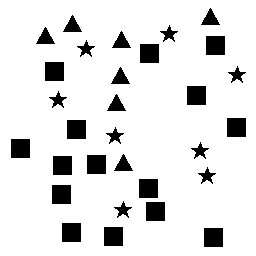
Squares: 15
Triangles: 7
Stars: 8
Total shapes: 30